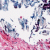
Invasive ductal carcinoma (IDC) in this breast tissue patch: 0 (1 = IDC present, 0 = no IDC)